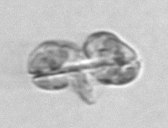
Label: Karenia